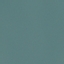
Land use / land cover: SeaLake